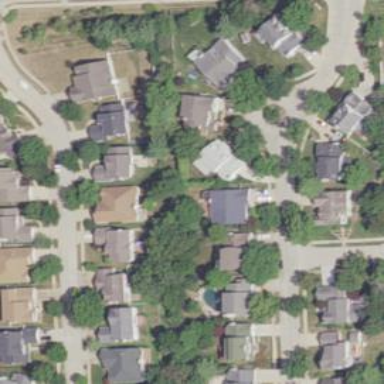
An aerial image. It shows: Residential area consisting of single-family homes.